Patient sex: F
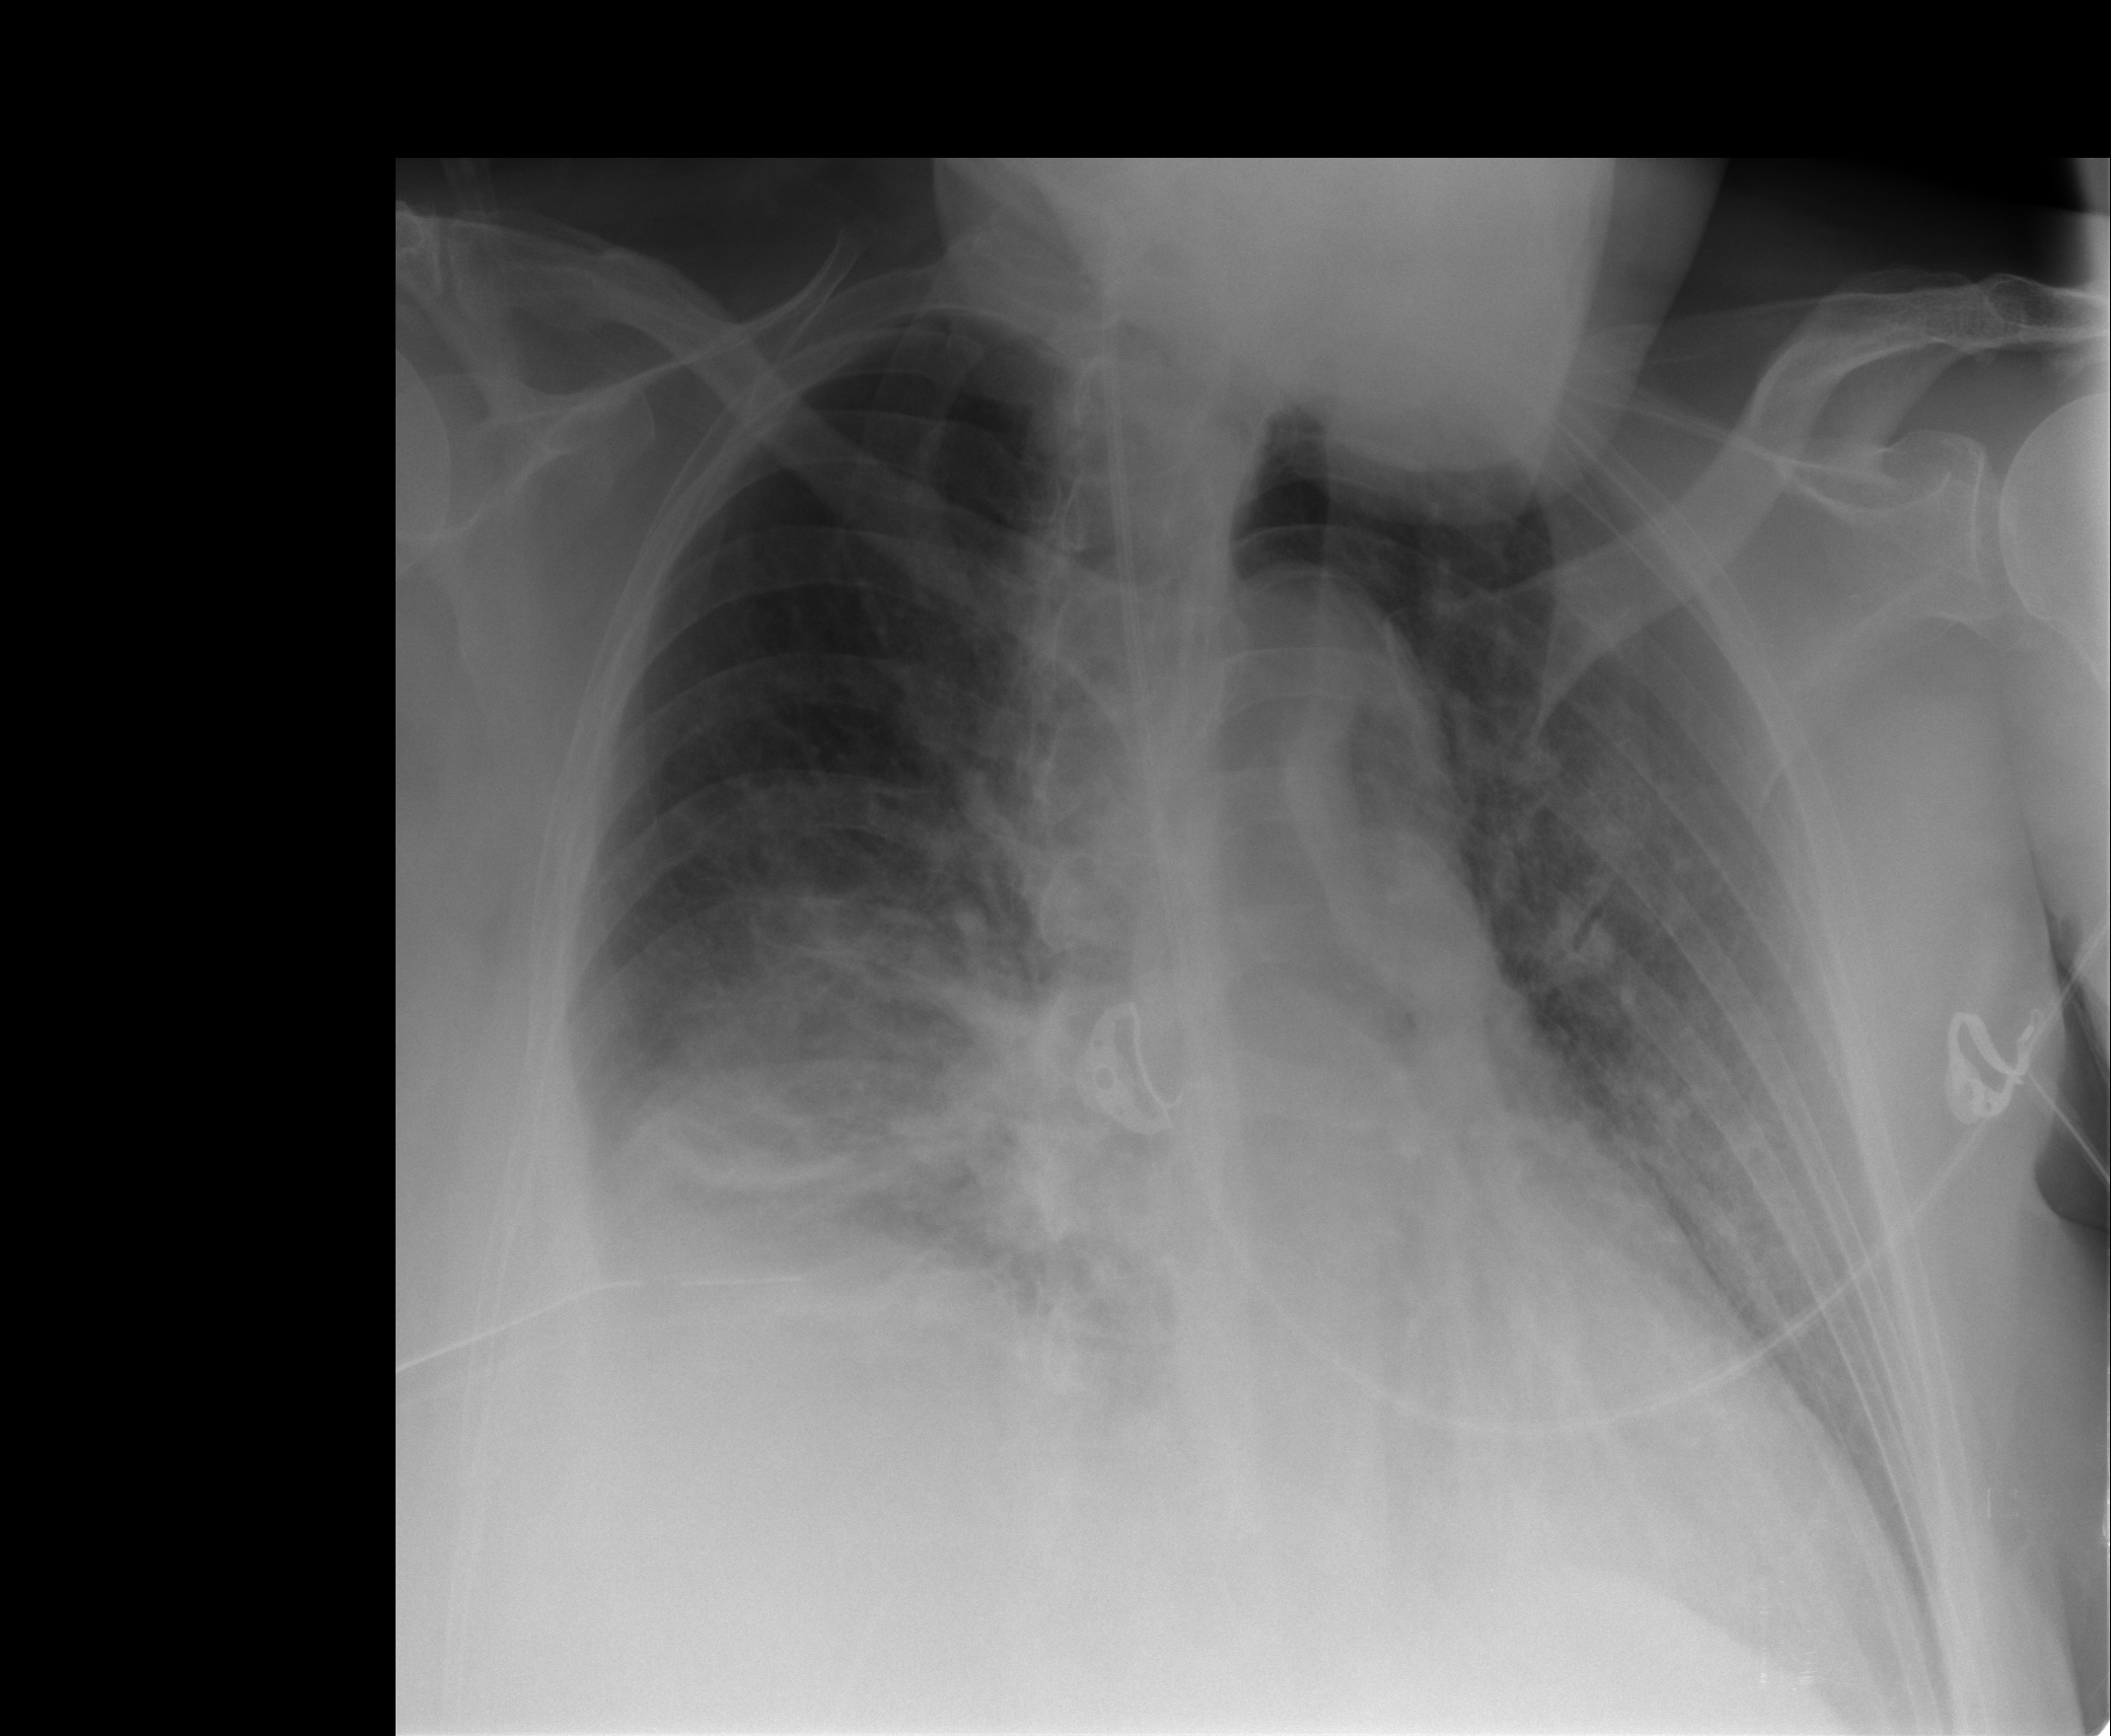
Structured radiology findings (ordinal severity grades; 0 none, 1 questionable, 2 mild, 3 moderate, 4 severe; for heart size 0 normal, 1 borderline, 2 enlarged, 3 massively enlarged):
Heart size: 2
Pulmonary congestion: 2
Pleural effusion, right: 2
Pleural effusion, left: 1
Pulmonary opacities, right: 0
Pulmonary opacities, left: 0
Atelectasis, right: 3
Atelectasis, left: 2